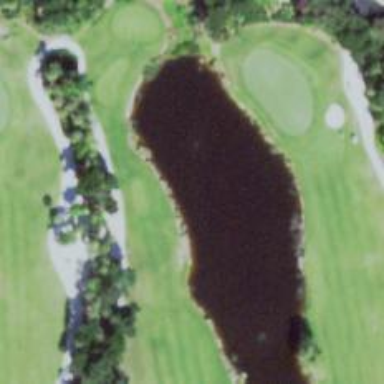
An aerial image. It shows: Water hazard on golf course.